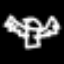
Label: angel